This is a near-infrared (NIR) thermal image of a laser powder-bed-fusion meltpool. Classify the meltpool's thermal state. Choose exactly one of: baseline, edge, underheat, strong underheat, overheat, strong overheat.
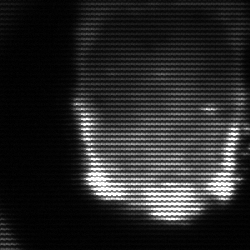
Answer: baseline